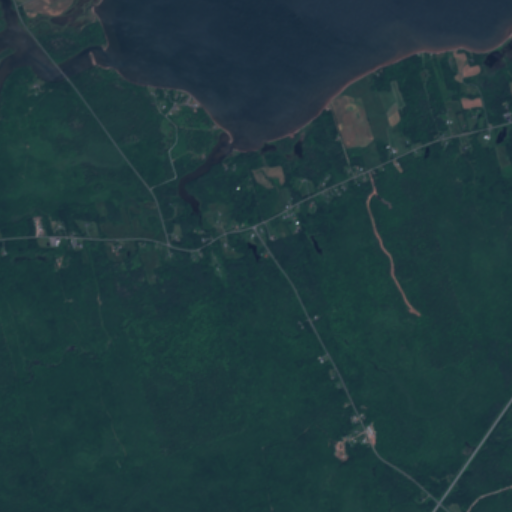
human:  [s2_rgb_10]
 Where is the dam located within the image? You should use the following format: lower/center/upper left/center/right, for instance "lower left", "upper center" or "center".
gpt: The dam is located in the center of the image.
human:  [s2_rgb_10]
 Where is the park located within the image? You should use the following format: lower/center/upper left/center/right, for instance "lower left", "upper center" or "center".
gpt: The park is located in the lower right of the image.
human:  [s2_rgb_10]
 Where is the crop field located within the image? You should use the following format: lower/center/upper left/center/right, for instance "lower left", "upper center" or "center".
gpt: There is no crop field in the image.